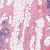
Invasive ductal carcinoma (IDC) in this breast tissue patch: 0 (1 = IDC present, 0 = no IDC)